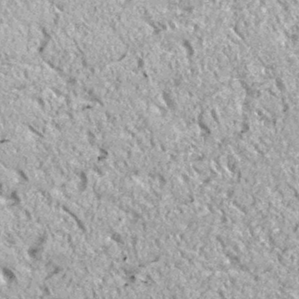
Label: frost